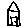
Label: house